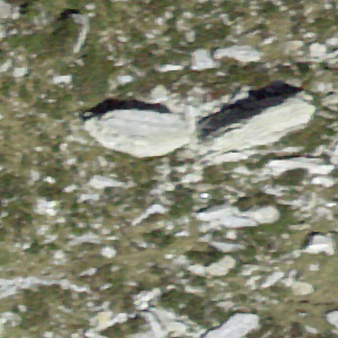
Label: bouldering_area